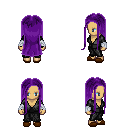
a pixel art fantasy rpg character, female body template, human, tanned skin, gray robe, magenta pants, purple extra-long hairstyle, white cloth bandages, brown slippers, four views (front, back, left, right), 2x2 character sprite sheet, small pixel art, hard edges, no anti-aliasing